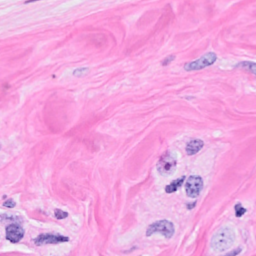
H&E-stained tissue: Breast